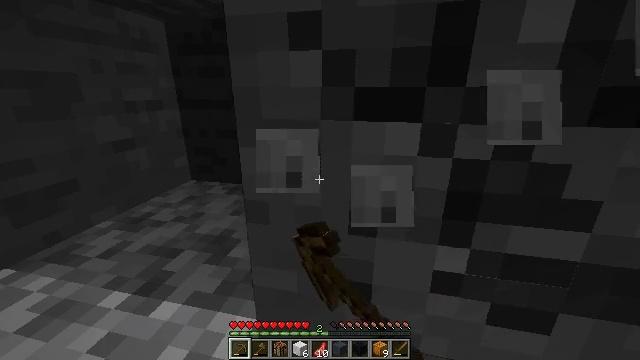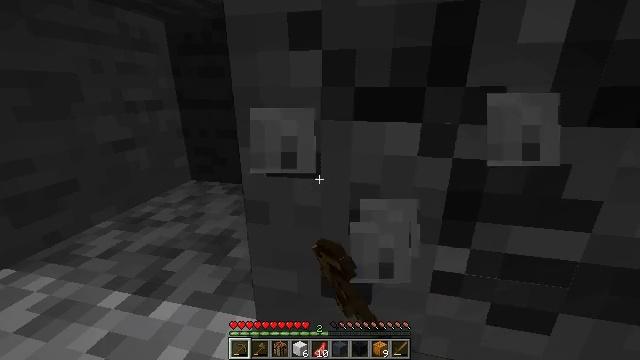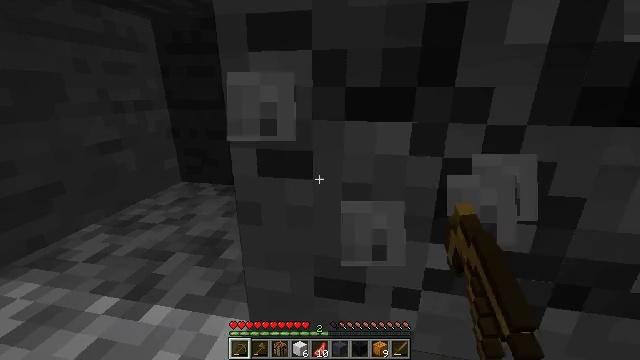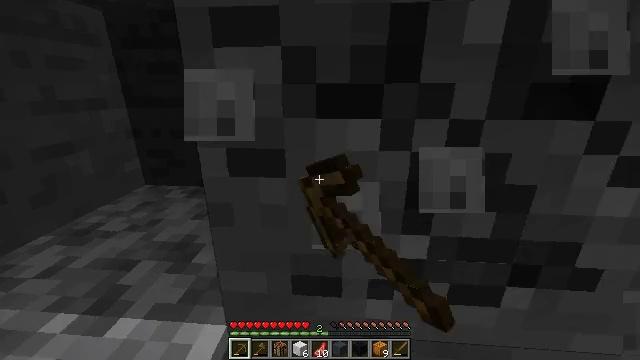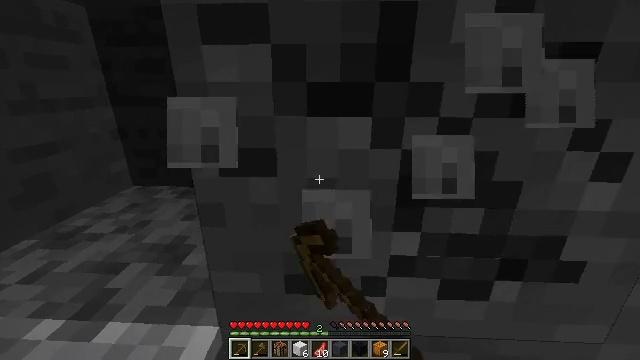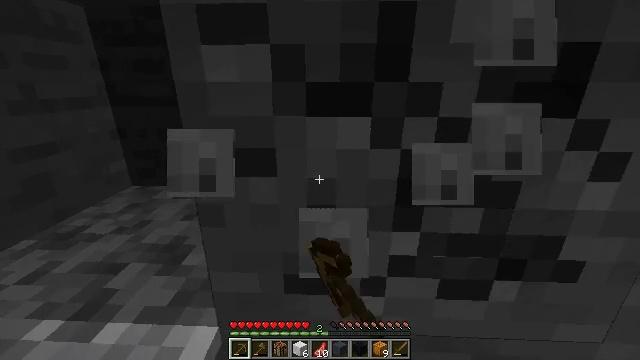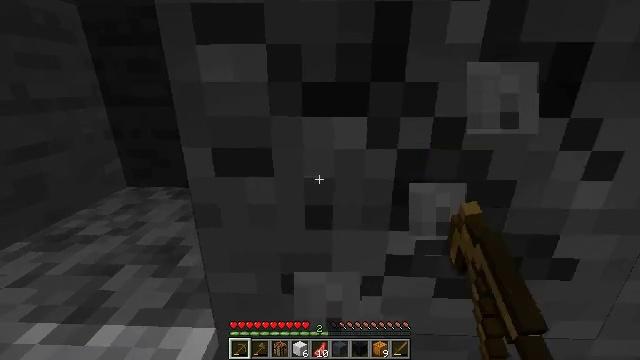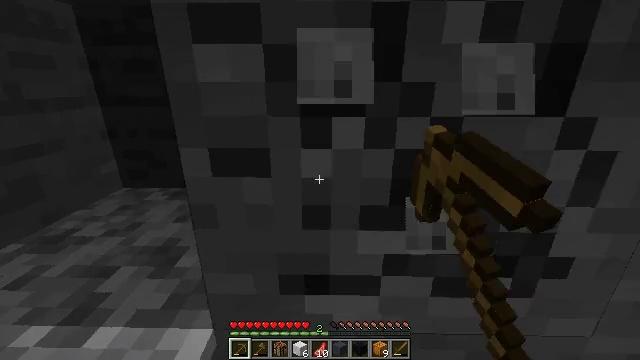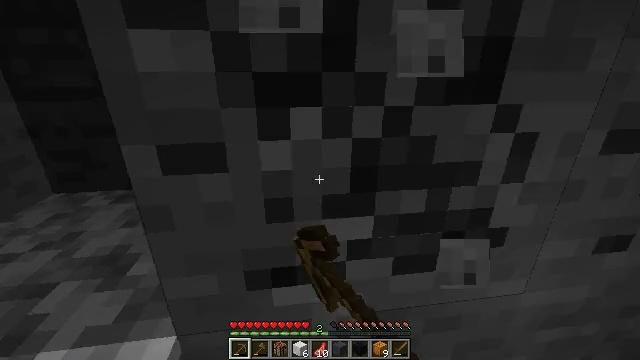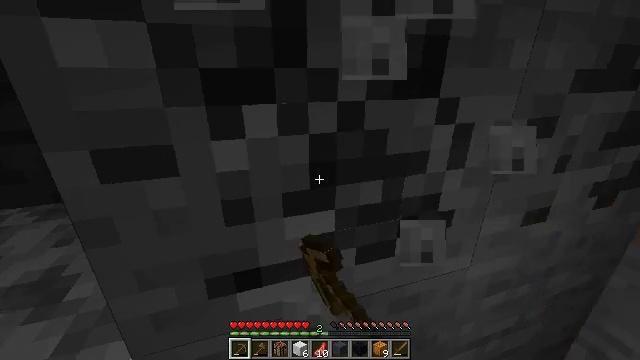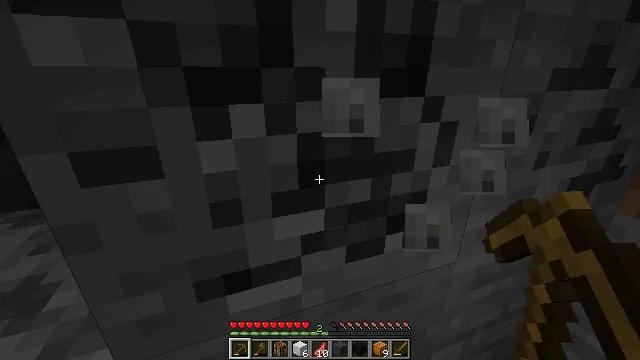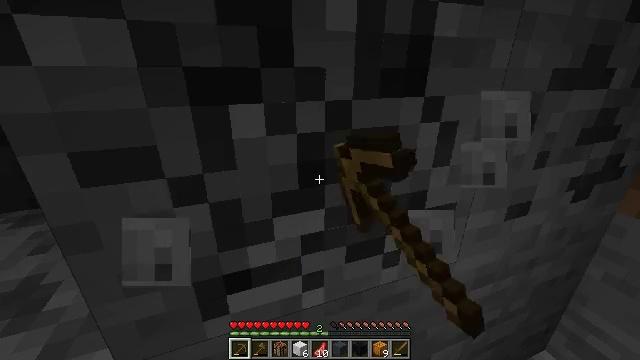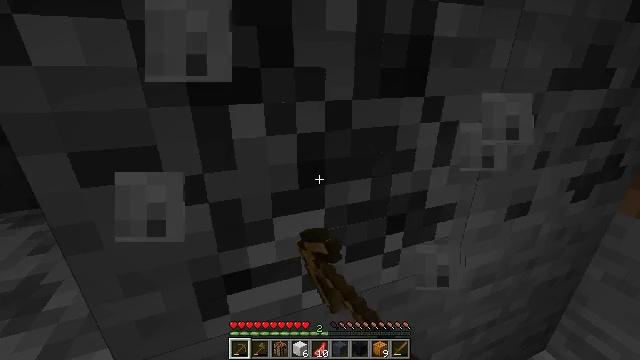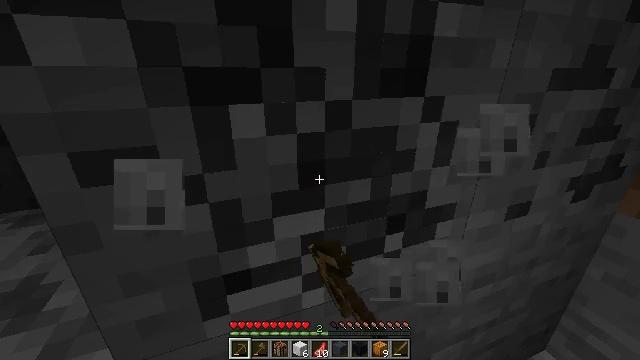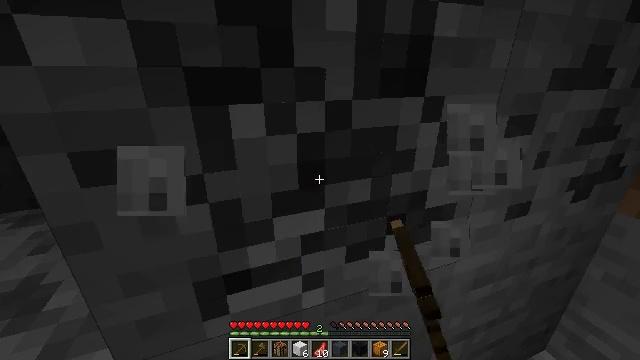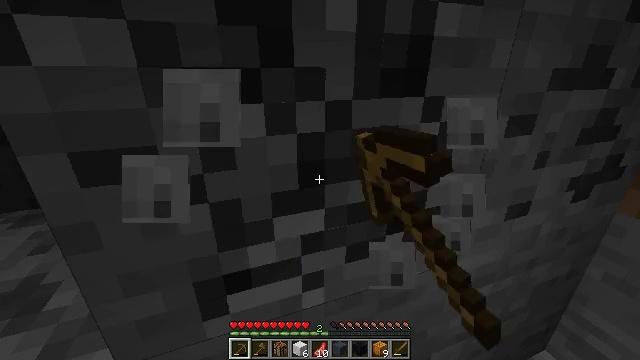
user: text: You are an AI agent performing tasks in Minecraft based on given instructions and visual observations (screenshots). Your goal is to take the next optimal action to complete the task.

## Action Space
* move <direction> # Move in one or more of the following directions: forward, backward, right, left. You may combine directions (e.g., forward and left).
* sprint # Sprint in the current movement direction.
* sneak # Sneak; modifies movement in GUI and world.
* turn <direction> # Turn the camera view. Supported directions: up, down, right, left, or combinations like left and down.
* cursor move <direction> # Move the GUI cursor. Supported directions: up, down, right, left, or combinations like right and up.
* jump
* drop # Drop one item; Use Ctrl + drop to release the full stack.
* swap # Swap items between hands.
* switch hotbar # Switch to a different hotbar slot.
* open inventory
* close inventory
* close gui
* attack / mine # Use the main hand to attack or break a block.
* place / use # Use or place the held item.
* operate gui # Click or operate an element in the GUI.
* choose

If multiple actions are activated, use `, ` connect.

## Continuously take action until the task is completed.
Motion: motion action
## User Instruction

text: Collect coal by mining the ore.
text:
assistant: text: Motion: attack / mine
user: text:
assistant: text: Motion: turn right, attack / mine
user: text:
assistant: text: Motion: turn right, attack / mine
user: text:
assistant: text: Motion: turn right, attack / mine
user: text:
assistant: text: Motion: attack / mine
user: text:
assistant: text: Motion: attack / mine
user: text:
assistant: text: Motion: attack / mine
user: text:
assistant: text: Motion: turn right and down, attack / mine
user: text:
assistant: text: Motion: turn right, attack / mine
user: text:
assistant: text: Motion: turn right, attack / mine
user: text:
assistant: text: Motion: attack / mine
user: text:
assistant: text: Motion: attack / mine
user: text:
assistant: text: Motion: attack / mine
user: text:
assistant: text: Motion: attack / mine
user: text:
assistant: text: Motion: attack / mine
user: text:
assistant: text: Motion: attack / mine
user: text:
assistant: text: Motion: attack / mine
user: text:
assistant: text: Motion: attack / mine
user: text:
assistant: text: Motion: attack / mine
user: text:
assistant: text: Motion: attack / mine
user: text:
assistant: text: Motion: attack / mine
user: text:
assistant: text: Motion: attack / mine
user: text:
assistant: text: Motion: attack / mine
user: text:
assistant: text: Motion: attack / mine
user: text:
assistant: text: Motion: attack / mine
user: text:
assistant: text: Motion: attack / mine
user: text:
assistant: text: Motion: turn right, attack / mine
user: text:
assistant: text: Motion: turn right and up, attack / mine
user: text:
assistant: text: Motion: turn right and up, attack / mine
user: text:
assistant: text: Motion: attack / mine